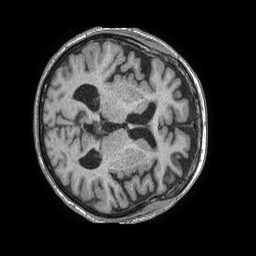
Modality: T1w
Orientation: axial
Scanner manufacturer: philips
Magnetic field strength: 1.5 T
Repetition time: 0.007847 s
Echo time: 0.003668 s